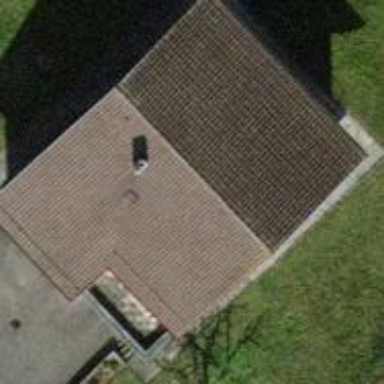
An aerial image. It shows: Detached building with gabled roof.